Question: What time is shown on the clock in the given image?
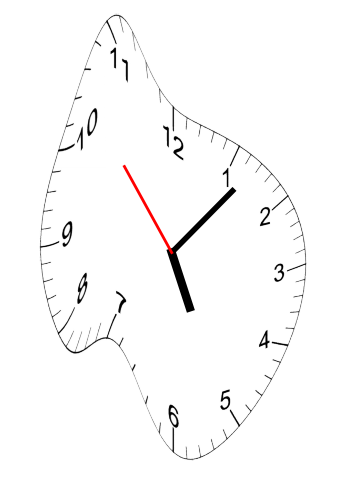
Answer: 05:06:53